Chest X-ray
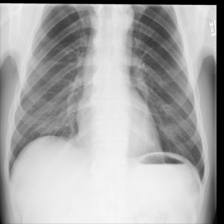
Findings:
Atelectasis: negative
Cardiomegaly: negative
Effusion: negative
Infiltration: negative
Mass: negative
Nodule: negative
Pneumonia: negative
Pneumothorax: negative
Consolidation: negative
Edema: negative
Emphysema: negative
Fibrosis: negative
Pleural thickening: negative
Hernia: negative